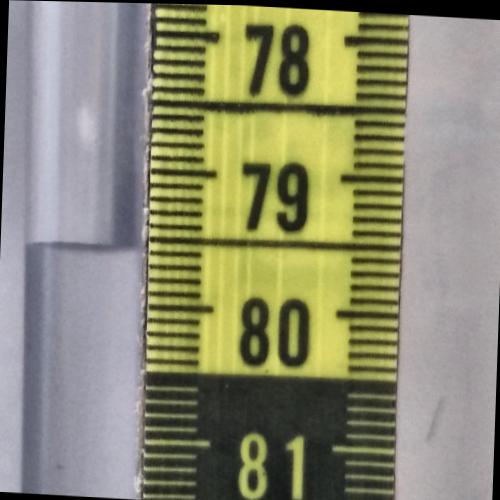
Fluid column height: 79.6 cm